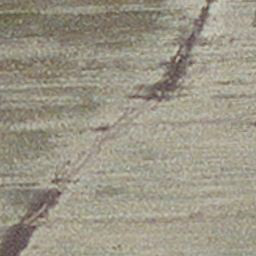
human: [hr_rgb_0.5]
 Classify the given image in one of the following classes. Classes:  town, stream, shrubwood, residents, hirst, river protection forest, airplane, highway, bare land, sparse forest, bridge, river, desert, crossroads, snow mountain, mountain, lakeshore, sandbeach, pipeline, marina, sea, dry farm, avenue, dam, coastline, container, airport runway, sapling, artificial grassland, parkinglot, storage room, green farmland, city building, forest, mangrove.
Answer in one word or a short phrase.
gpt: dry farm